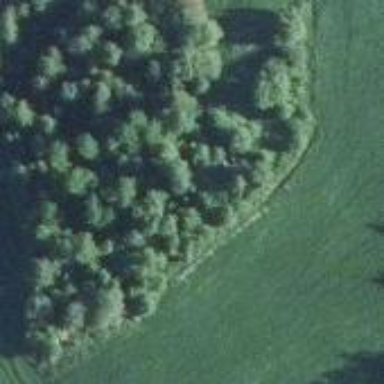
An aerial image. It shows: Forest area predominantly covered with needle-leaved trees.